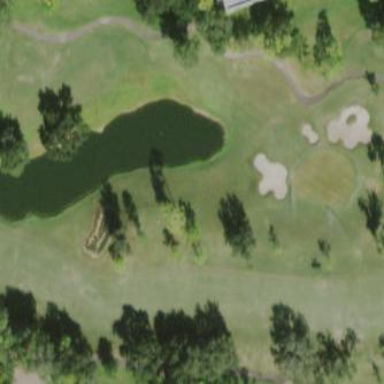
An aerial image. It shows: Water hazard on golf course. The hazard is natural water feature.